RGB frame:
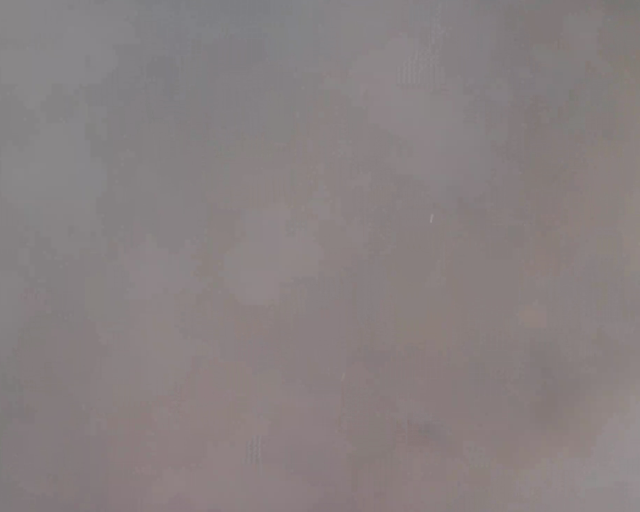
Thermal frame:
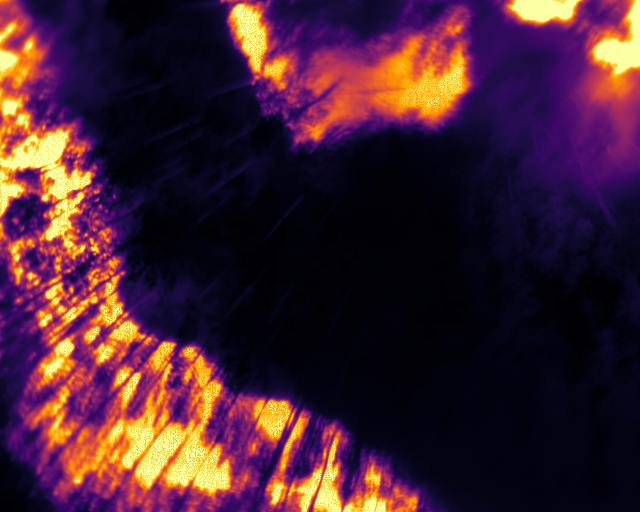
Captured: 2026-02-27 02:37:47
Pixels at or above 80 °C: 101963 (fraction of frame: 0.3112)